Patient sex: F
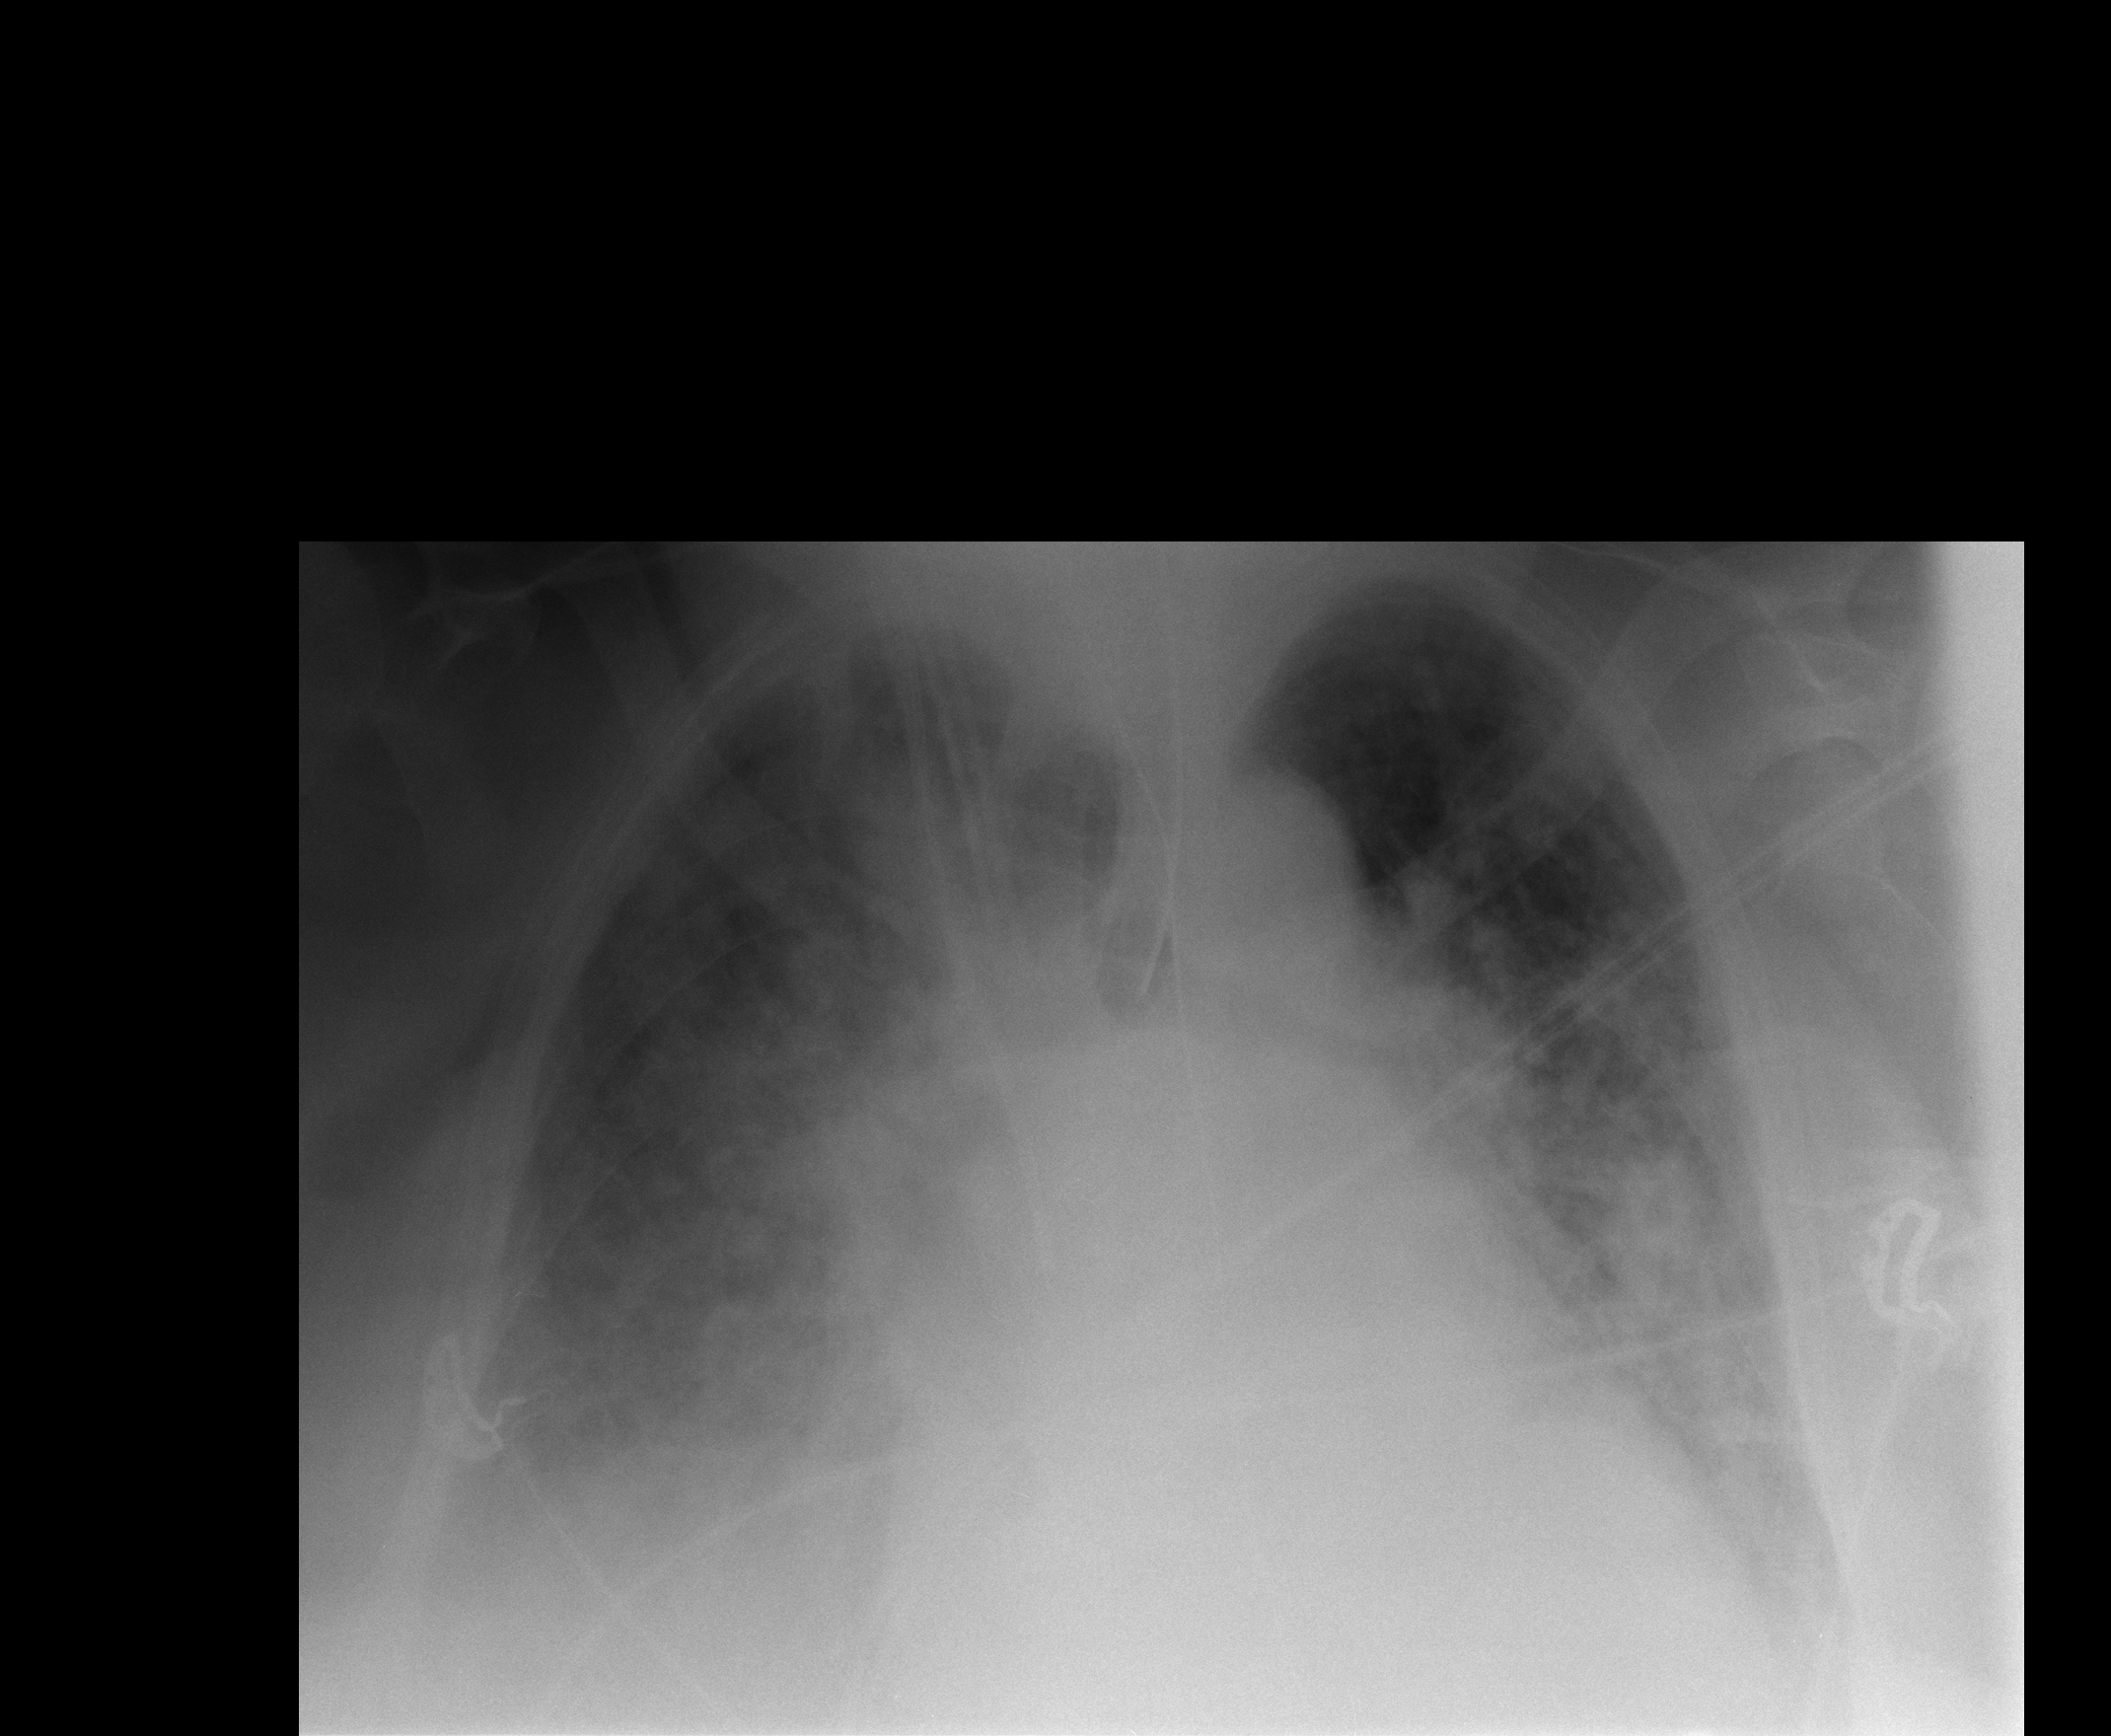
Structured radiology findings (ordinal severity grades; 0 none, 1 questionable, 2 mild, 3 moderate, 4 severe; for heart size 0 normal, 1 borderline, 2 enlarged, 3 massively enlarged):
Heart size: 3
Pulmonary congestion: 2
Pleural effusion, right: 2
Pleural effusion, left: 2
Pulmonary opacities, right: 3
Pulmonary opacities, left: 3
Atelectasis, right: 2
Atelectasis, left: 2